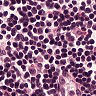
Metastatic tissue present: no